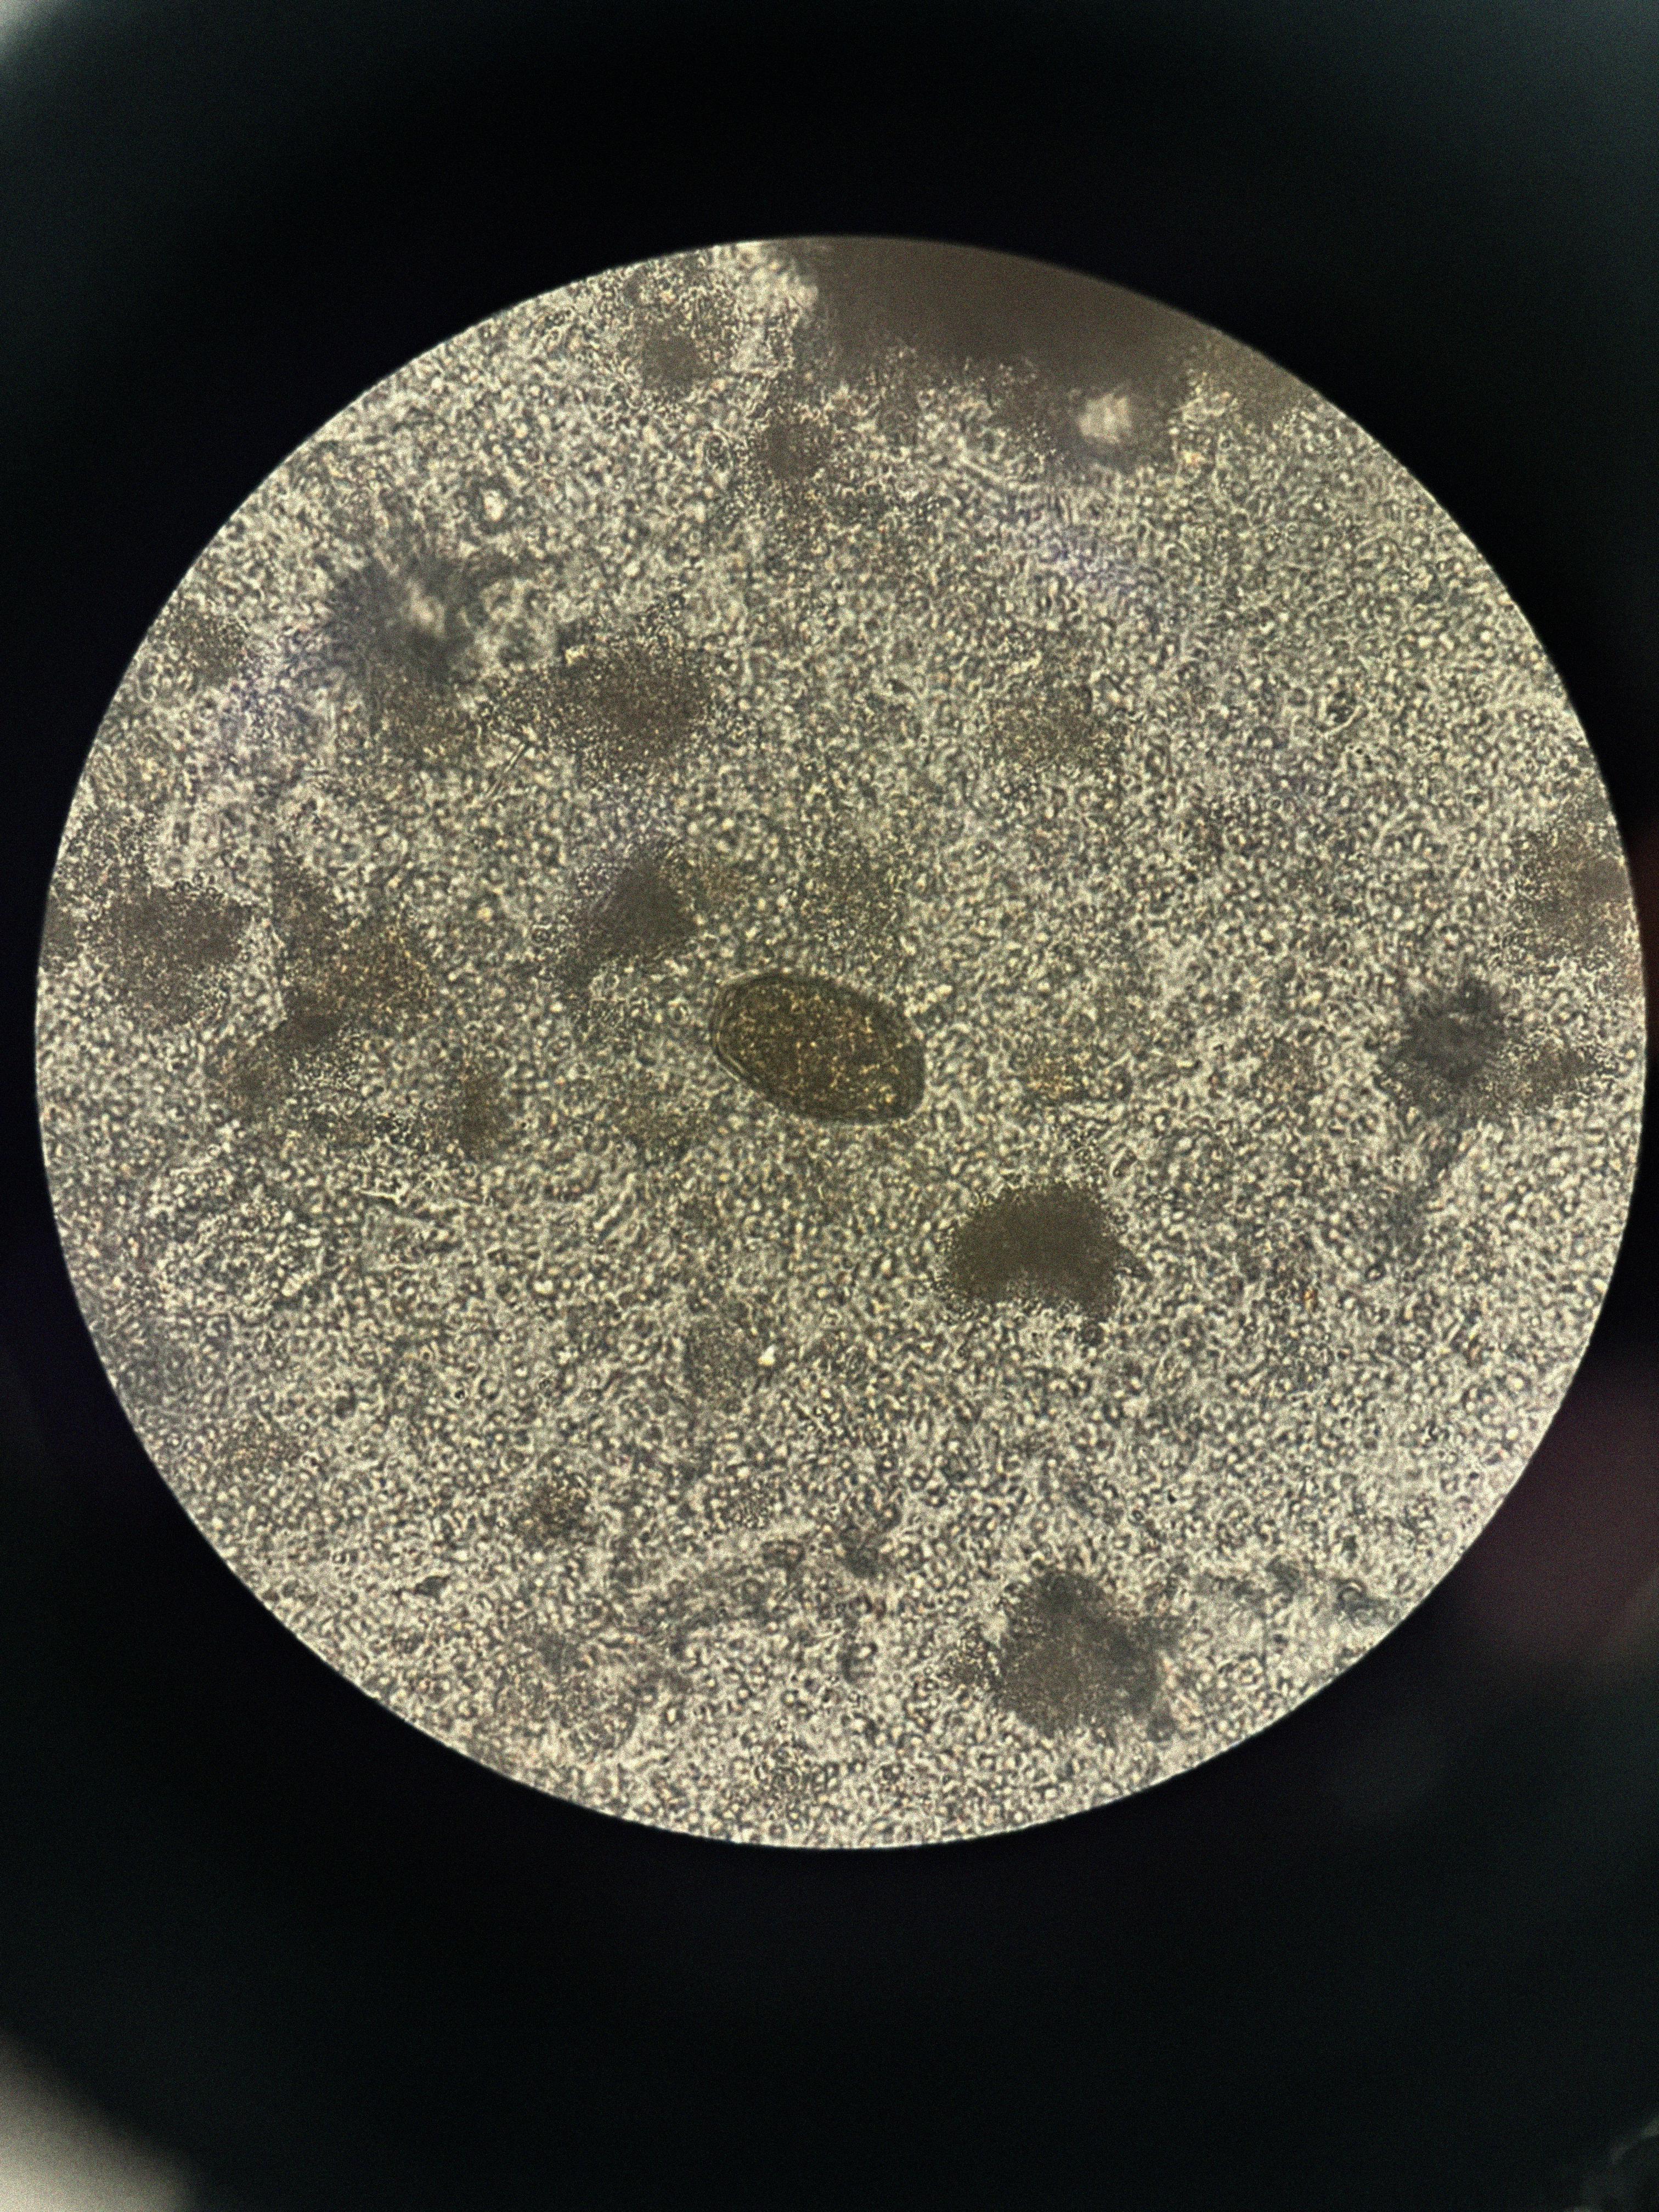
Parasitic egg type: Paragonimus spp